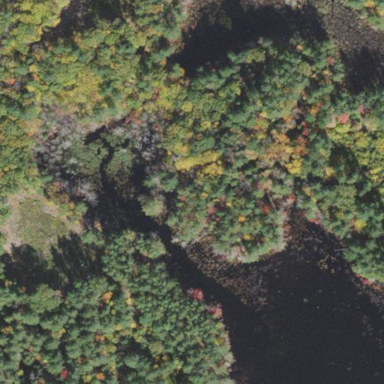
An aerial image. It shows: Marshy wetland area.